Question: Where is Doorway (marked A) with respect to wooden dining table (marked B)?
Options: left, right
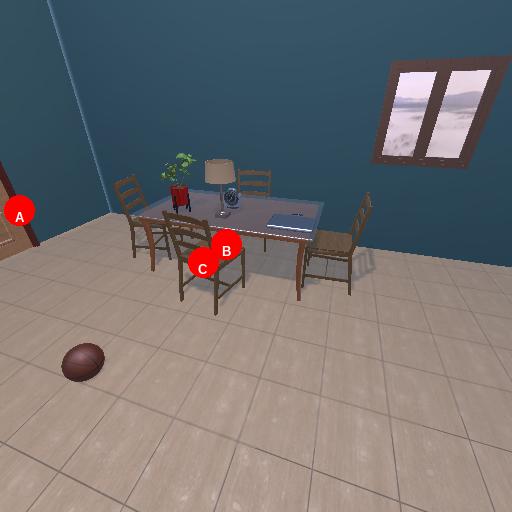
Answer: left